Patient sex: M
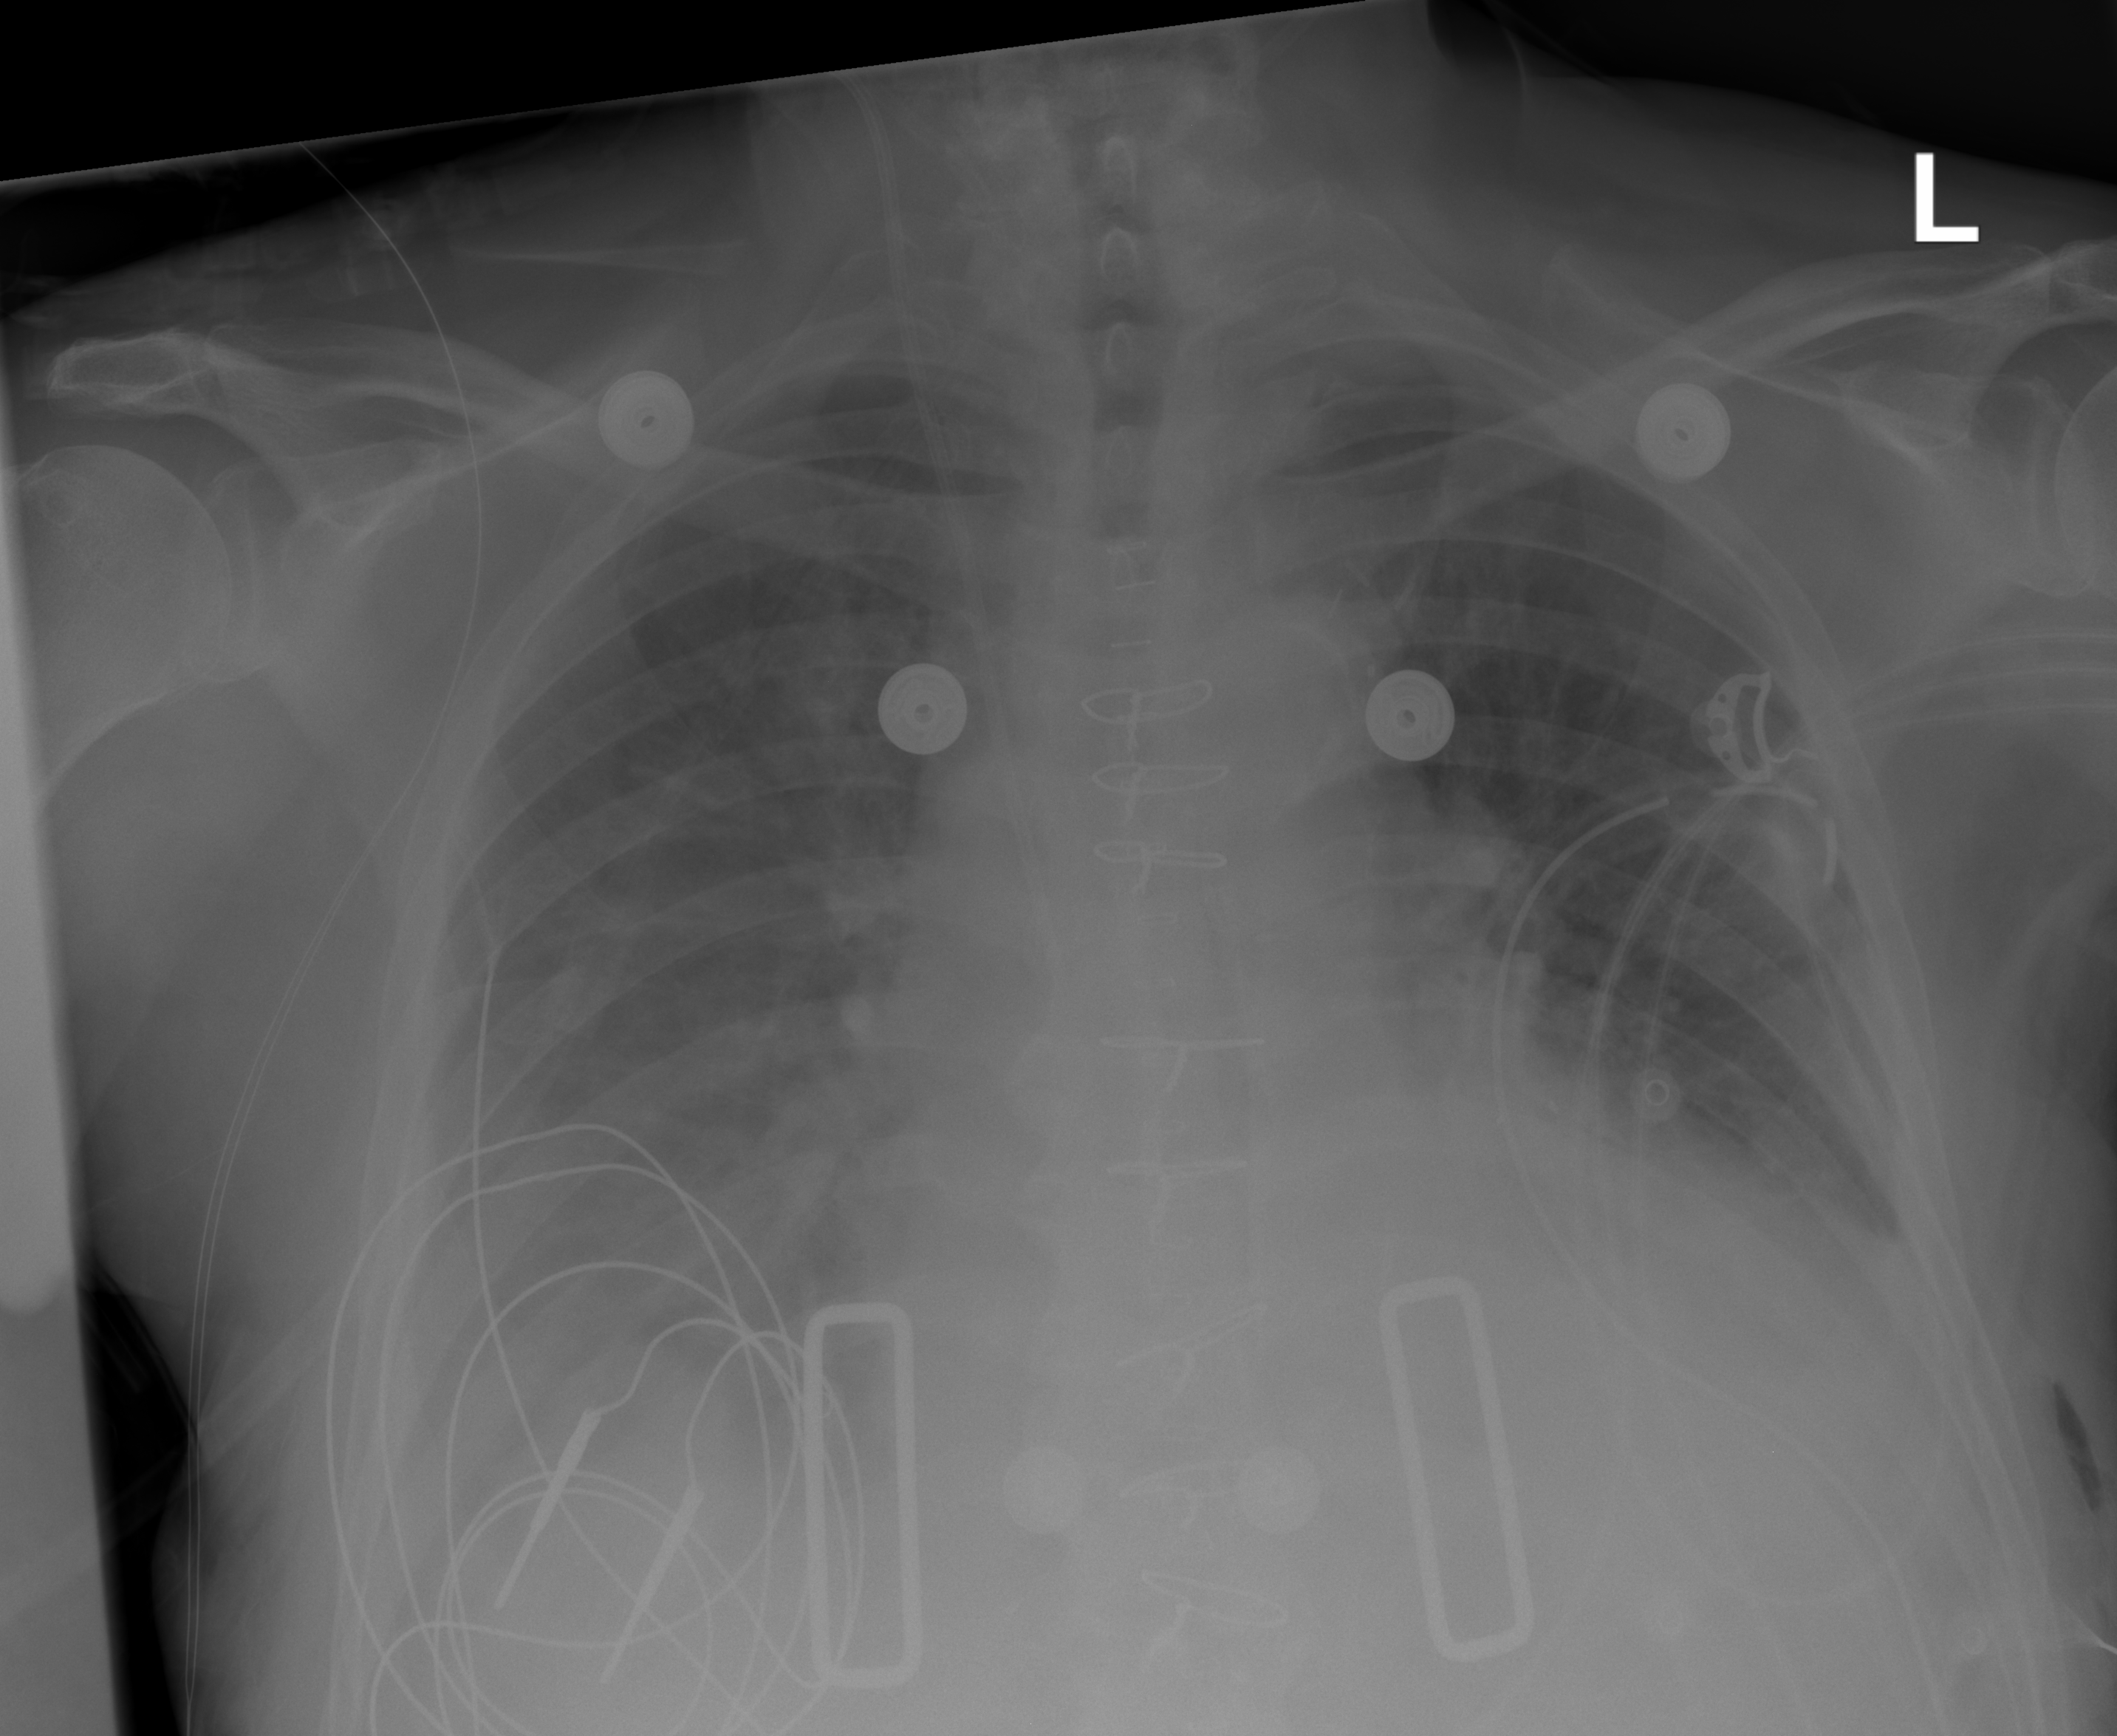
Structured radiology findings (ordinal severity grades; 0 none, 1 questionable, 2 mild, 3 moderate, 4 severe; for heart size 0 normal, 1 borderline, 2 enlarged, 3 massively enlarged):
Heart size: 2
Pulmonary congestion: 2
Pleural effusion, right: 2
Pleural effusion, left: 2
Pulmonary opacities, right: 0
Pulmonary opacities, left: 0
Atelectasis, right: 2
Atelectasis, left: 2